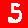
Digit: 5